高二 · 度量几何学
如图, 在 $\triangle A B C$ 中, 已知点 $D$ 在 $B C$ 边上, $A D \perp A C, \sin \angle B A C=\frac{2 \sqrt{2}}{3}, A B=3 \sqrt{2}, A D=3$, 则 $B D$ 的长为

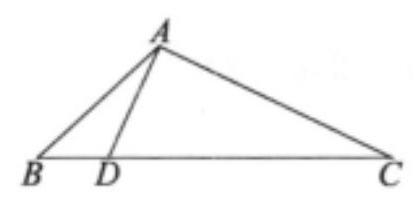
答案: $\sqrt{3}$
解析: $\because \sin \angle B A C=\frac{2 \sqrt{2}}{3}$, 且 $A D \perp A C, \therefore \sin \left(\frac{\pi}{2}+\angle B A D\right)=\frac{2 \sqrt{2}}{3}, \therefore \cos \angle B A D=\frac{2 \sqrt{2}}{3}$, 在 $\triangle B A D$ 中,
由余弦定理, 得 $B D=\sqrt{A B^{2}+A D^{2}-2 A B \cdot A D \cos \angle B A D}=\sqrt{(3 \sqrt{2})^{2}+3^{2}-2 \times 3 \sqrt{2} \times 3 \times \frac{2 \sqrt{2}}{3}}=\sqrt{3}$